Question: Is ther a way to do it?
My current code:
'''
barplot(to_plot_bar,col=cm.colors(6,alpha=1),width=0.75,space=0.2,names.arg=x)
lines(dat_dens,lty=1,col="black");
legend("topright",ltext,bty="n",fill=cm.colors(6),
lty = c(0,0,0,0,0,0,1), lwd = c(0,0,0,0,0,1));
'''
Generate such legend.

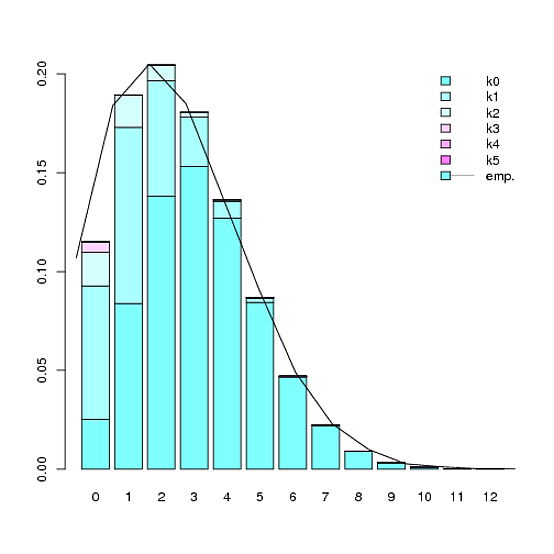
Answer: Try this
'''
ltext1 <- c(ltext,"emp") # this is not necessary if you already added
legend("topright",ltext1,bty="n",col=c(cm.colors(6),"black"),pch=c(rep(15,6),-1),
lty = c(0,0,0,0,0,0,1));
'''